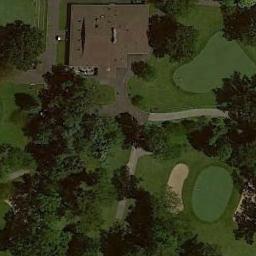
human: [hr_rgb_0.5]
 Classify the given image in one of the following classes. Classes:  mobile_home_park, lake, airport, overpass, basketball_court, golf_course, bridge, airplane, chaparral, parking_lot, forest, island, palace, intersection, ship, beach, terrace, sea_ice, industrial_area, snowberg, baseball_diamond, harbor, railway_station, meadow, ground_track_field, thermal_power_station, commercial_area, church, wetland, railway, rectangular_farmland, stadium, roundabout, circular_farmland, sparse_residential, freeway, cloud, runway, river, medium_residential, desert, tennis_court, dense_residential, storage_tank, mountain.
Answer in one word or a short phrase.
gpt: golf_course